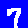
Digit: 7